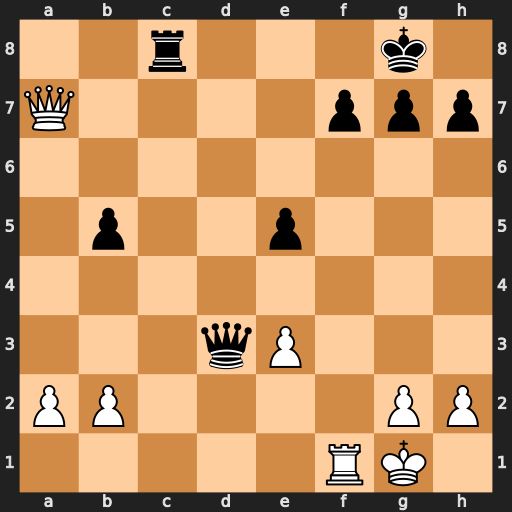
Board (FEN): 2r3k1/Q4ppp/8/1p2p3/8/3qP3/PP4PP/5RK1
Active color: w
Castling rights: -
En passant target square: -
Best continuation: Qxf7+ Kh8 Qf8+ Rxf8 Rxf8#